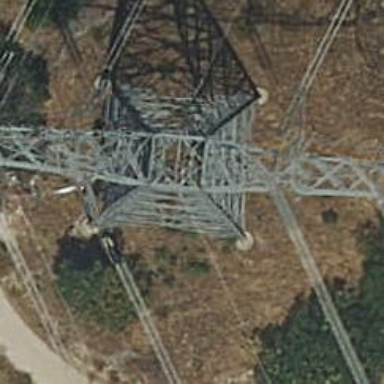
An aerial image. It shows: Power line in the image.